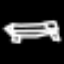
Label: bed